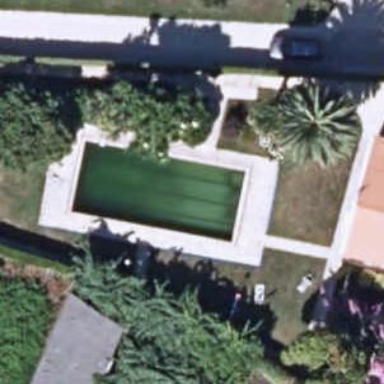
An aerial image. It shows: Swimming pool located in leisure land.